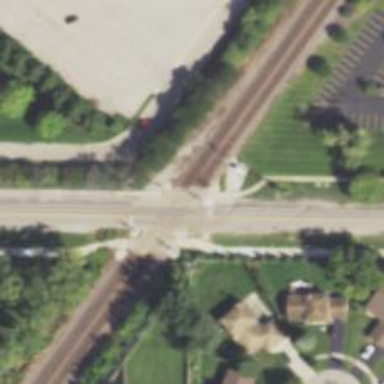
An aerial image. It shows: Railway crossing.